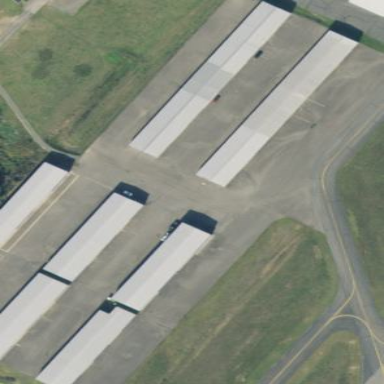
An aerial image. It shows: Hangar building located at airport.